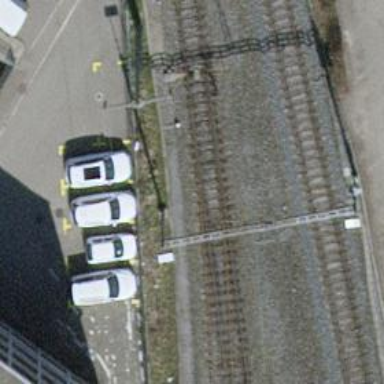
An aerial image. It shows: Railway switch.